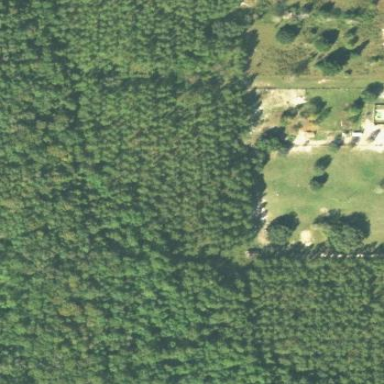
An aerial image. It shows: Forest area dominated by needle-leaved trees.